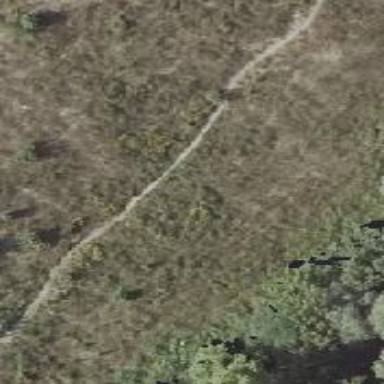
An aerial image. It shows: Path on the ground.